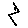
Label: zigzag